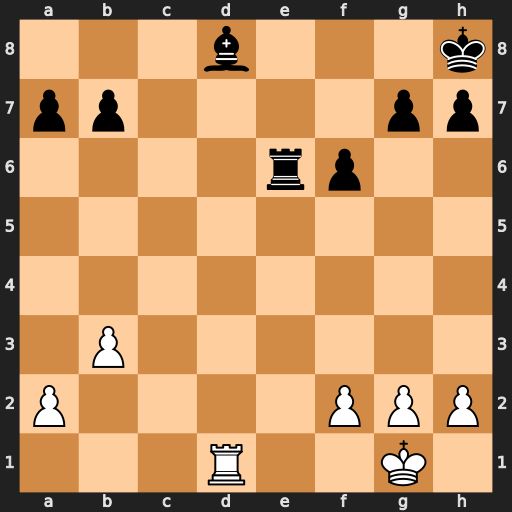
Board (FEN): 3b3k/pp4pp/4rp2/8/8/1P6/P4PPP/3R2K1
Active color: w
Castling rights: -
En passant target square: -
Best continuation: Rxd8+ Re8 Rxe8#